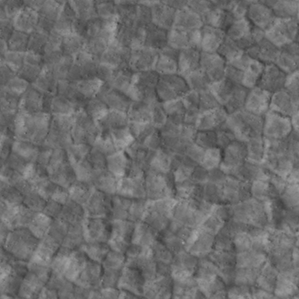
Label: non_frost